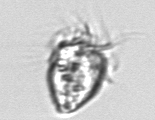
Label: Ciliophora